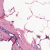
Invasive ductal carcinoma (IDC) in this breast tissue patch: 0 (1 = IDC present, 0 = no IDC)